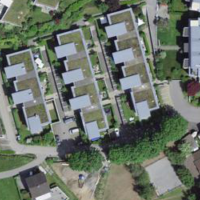
EUNIS habitat code: 54
Species observed at this site:
Prunella vulgaris